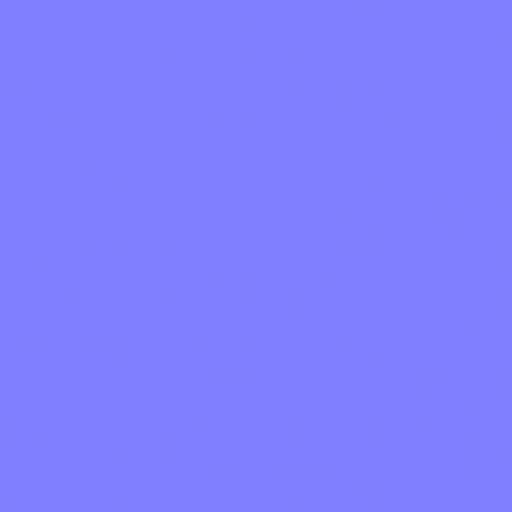
polished smooth wood wooden